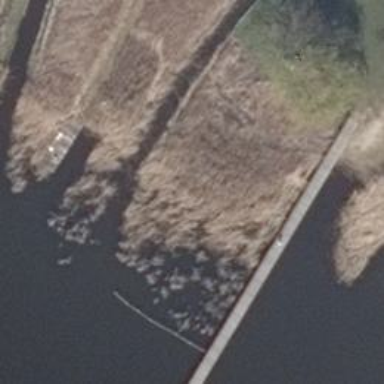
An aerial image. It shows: Reedbed wetland area.